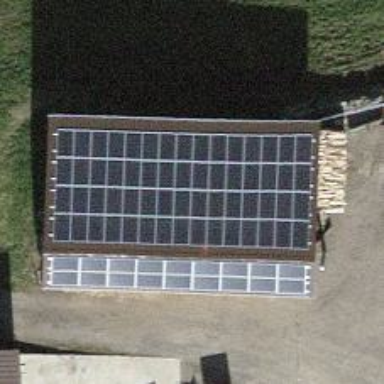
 consisting of solar photovoltaic panels."